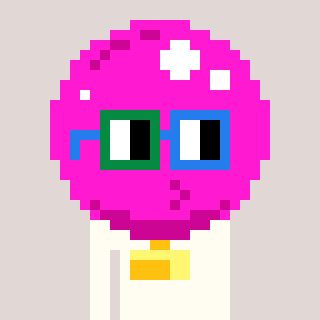
a pixel art character with square green and blue glasses, a bubblegum-shaped head and a grayscale-colored body on a warm background